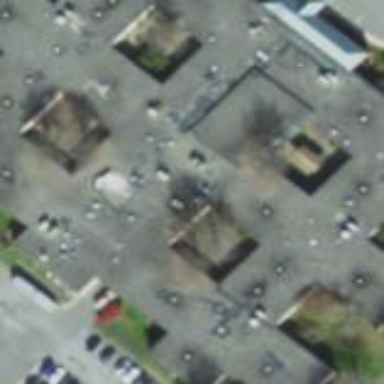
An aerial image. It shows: Residential building serving as nursing home.